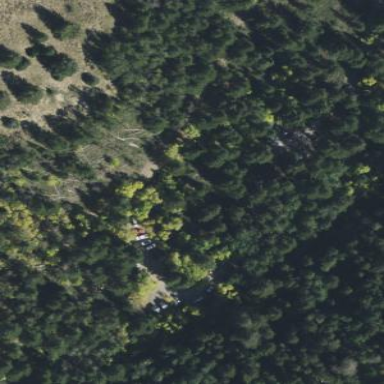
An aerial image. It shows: Basic campsite with tents and caravans.